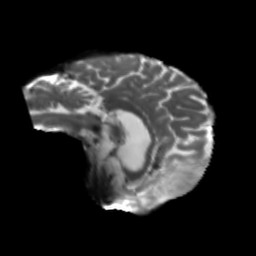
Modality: T2w
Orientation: sagittal
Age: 76
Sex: female
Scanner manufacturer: siemens
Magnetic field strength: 3 T
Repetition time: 5.25 s
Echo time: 0.08 s